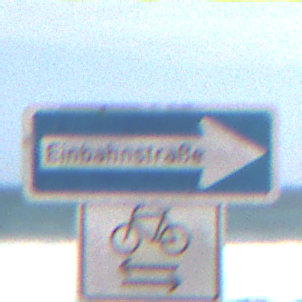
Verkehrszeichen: EinbahnstrasseRechtsweisend
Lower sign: RichtungsangabeDurchPfeile9
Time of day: Midday
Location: Outdoor (Nature)
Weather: PartlyCloudy
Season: NotSpecified
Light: Natural